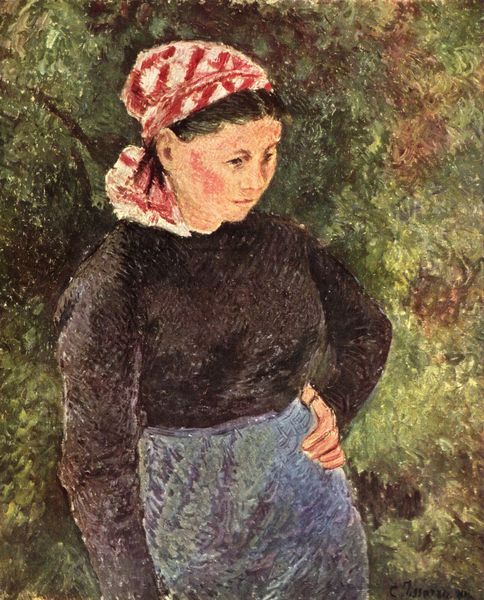
Titel: Bäuerin
Künstler: Camille Pissarro
Standort: Washington (District of Columbia)
Institution: National Gallery of Art
Schlagwörter: baum, blau, blätter, gemälde, hand, kopf, schatten, weiß, bäume, grün, impressionismus, landschaft, mädchen, ocker, braun, brust, busen, finger, frau, frisur, grau, haar, hintergrund, hut, kariert, kleid, kreide, licht, mund, nase, ohr, schwarz, blick, rot, tuch, expressionismus, flächig, karo, rock, dix, hemd, arm, augen, bluse, gesicht, kragen, stehen, hände, portrait, porträt, natur, zweige, busch, haare, halbfigur, realismus, pflanzen, kinn, mittelscheitel, ohren, rouge, scheitel, wald, garten, bewegt, kopfbedeckung, schürze, taille, wangen, bäuerin, wangenrot, modern, duktus, kopftuch, gestreift, streifen, gesenkt, nachdenklich, wange, kniestück, striche, bauer, grünblau, gestützt, strich, halbprofil, halbporträt, hüfte, bürgerlich, alte frau, pullover, pulli, hüfe, bauersfrau, shirt, bäurin, rotweiss, haae, hare, arbeiterin, weiß rot, armlich, bäuering, magt, rote bäckchen, grüner hintergrund, kariertr, portrtät, rotweißes kopftuch, smagt